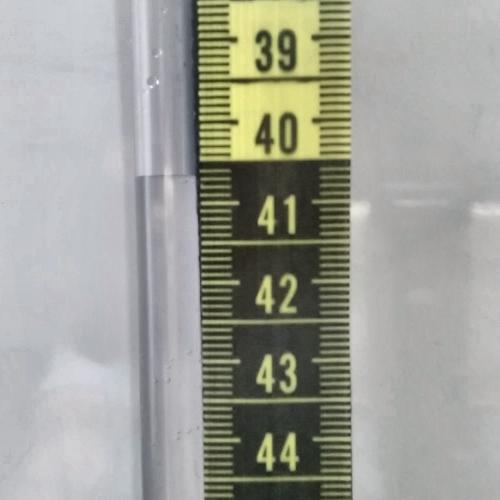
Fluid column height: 40.7 cm